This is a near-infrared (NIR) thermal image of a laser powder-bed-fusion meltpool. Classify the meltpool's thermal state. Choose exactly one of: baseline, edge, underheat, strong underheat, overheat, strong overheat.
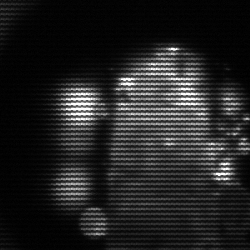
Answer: strong underheat